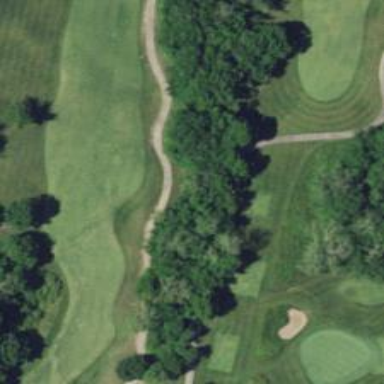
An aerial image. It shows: Path designated for golf carts.